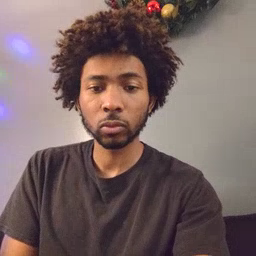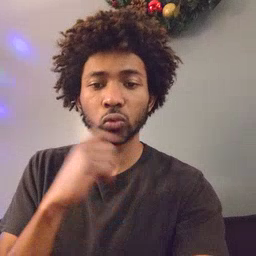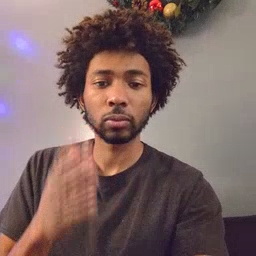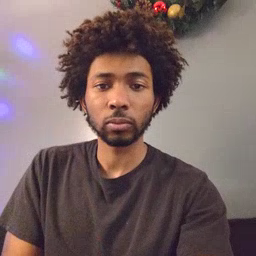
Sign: dryer